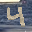
Label: 4